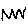
Label: zigzag